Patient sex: F
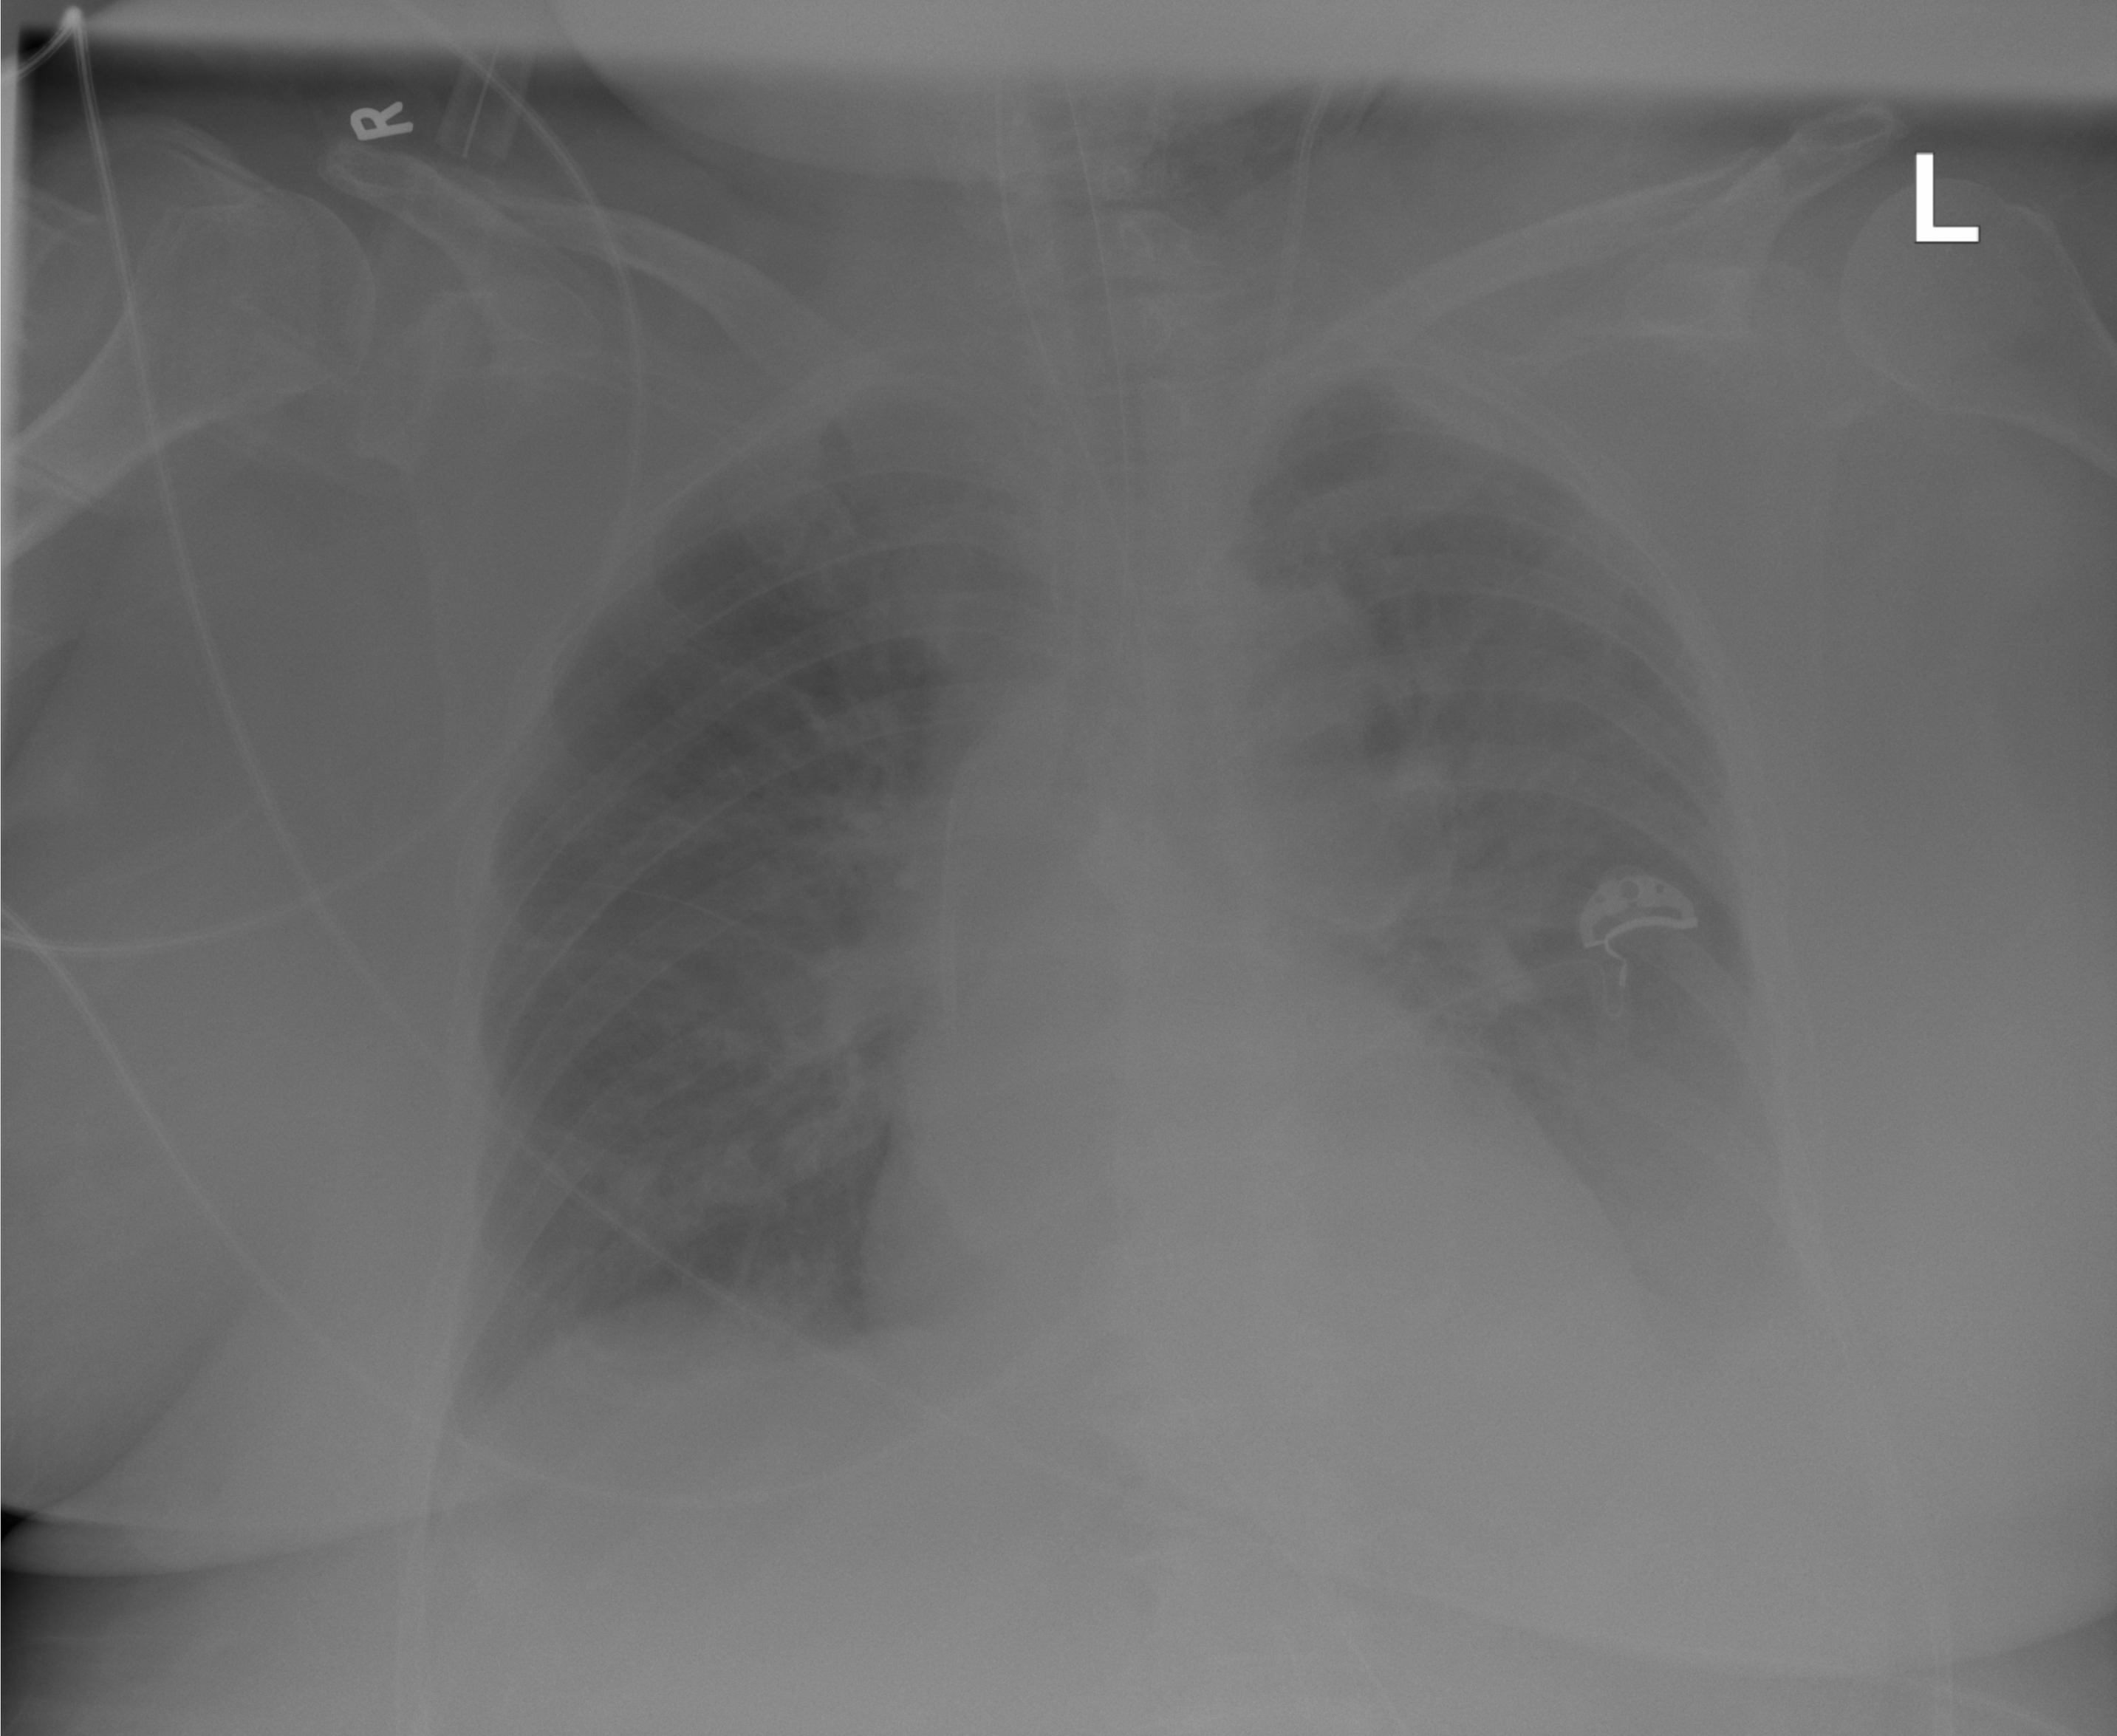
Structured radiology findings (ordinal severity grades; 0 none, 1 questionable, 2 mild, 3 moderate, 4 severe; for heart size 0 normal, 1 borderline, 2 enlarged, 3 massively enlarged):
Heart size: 0
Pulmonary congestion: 2
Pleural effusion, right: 2
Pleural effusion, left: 2
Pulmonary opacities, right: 0
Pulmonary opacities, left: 0
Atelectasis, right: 2
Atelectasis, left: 2